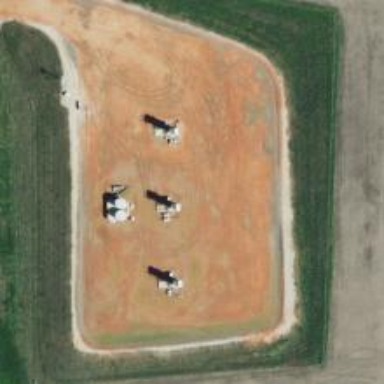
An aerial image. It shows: Petroleum well.